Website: lowes
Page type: order-tracking
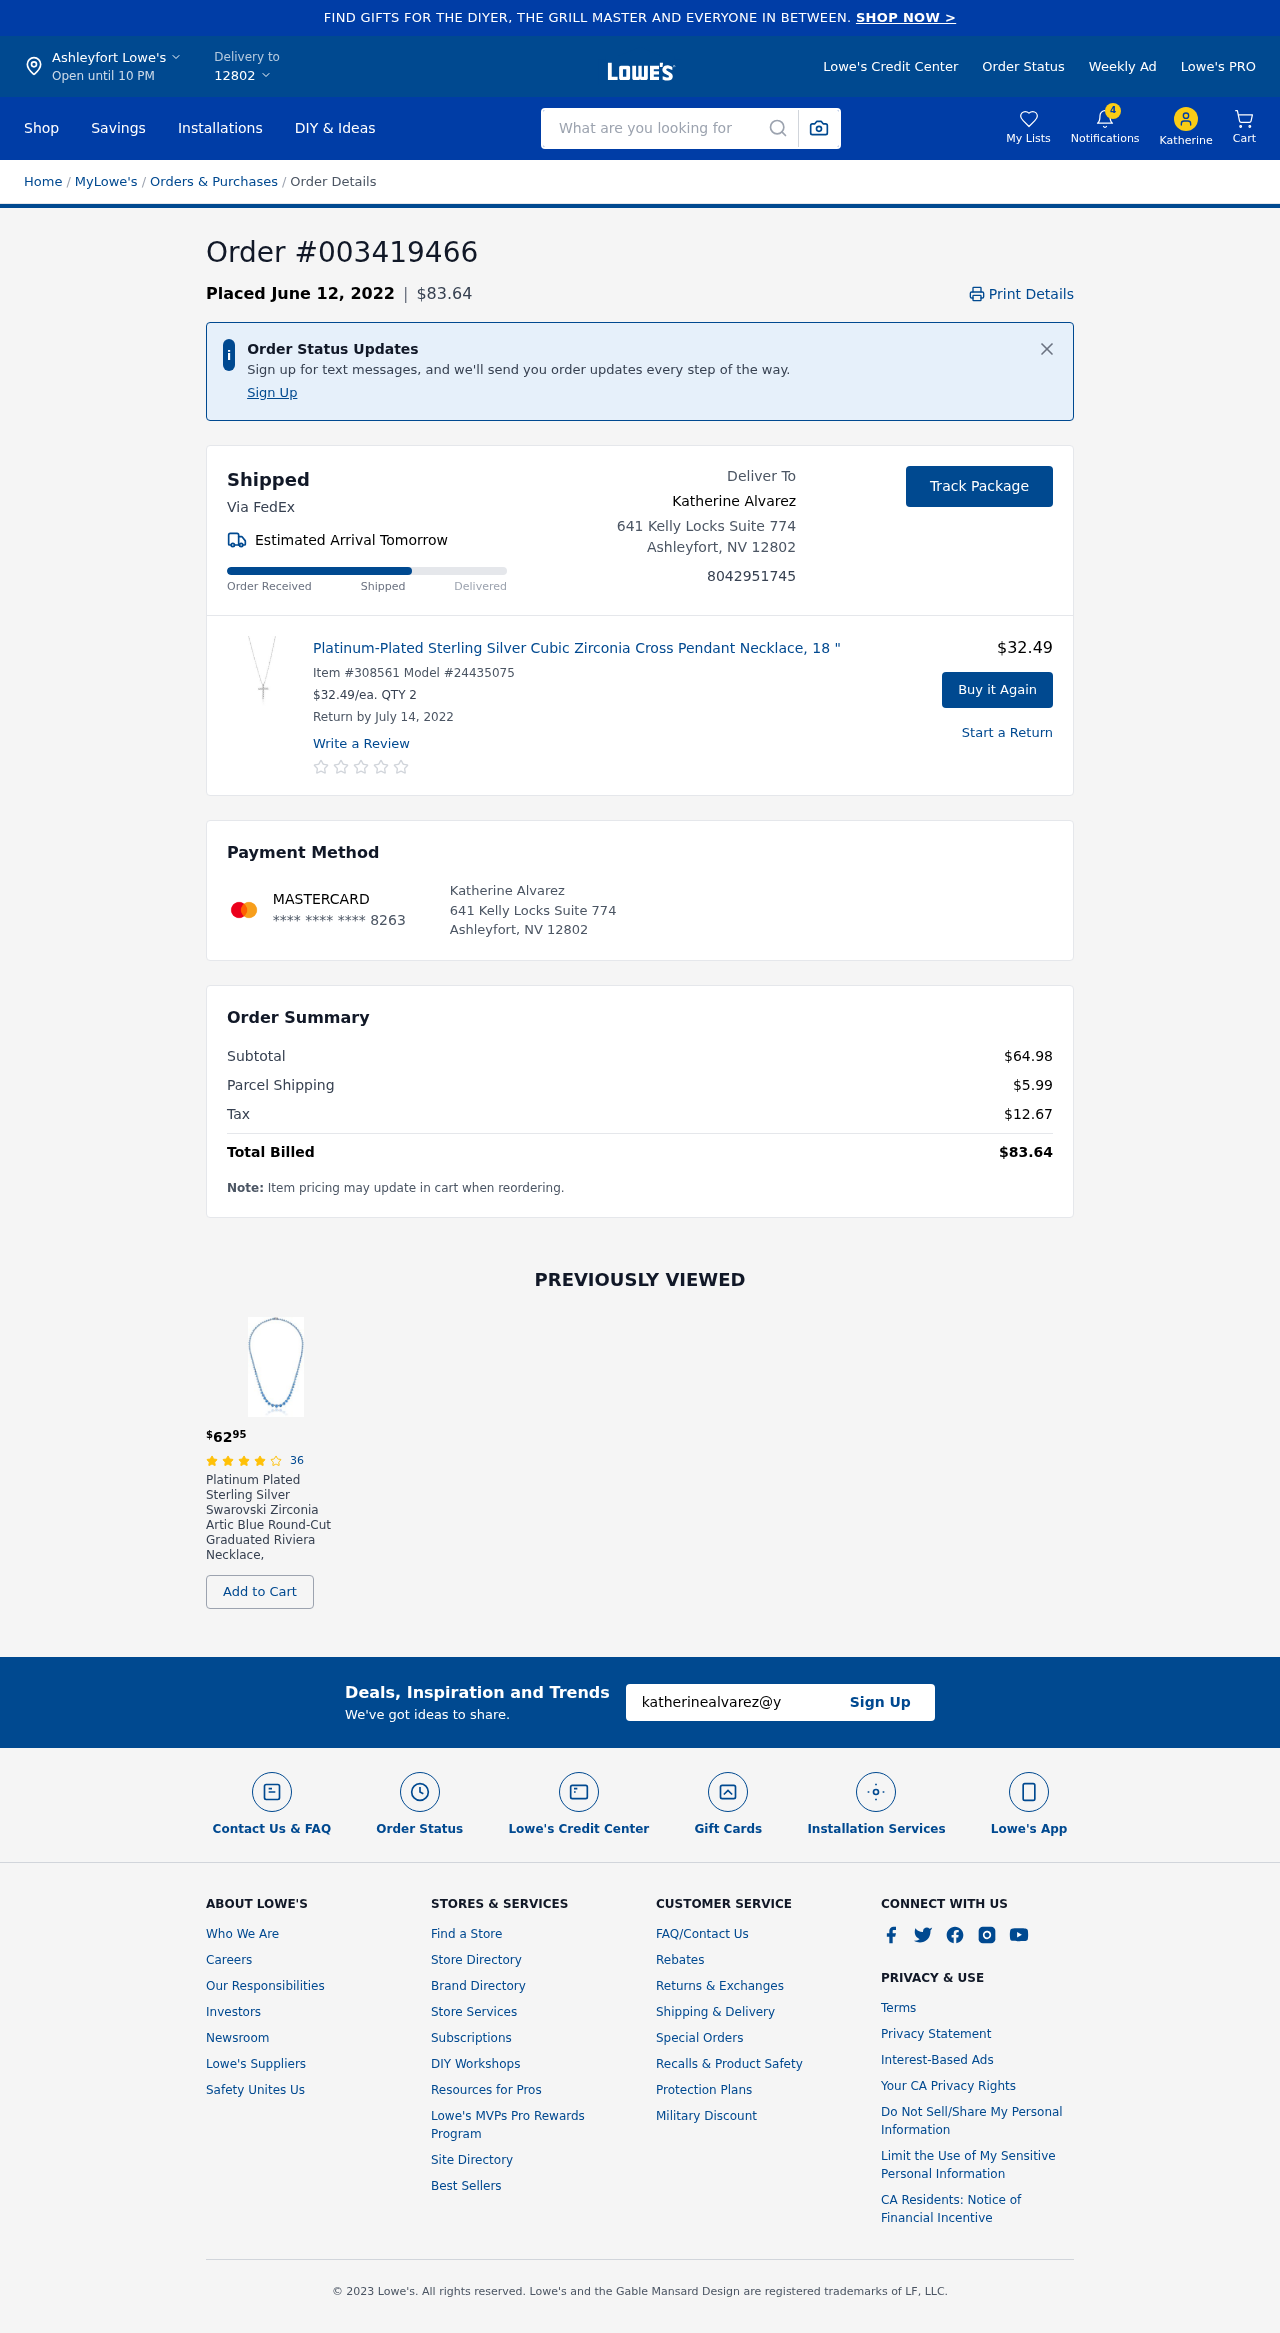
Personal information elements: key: PII_CARD_LAST4
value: **** **** **** 8263
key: PII_CARD_TYPE
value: MASTERCARD
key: PII_CITY
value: Ashleyfort Lowe's
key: PII_CITY_STATE_ZIP
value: Ashleyfort, NV 12802
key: PII_EMAIL
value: katherinealvarez@yahoo.com
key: PII_FIRSTNAME
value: Katherine
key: PII_FULLNAME
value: Katherine Alvarez
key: PII_PHONE
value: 8042951745
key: PII_POSTCODE
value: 12802
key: PII_STREET
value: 641 Kelly Locks Suite 774
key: PII_FULLNAME2
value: Katherine Alvarez
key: PII_STREET2
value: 641 Kelly Locks Suite 774
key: PII_CITY_STATE_ZIP2
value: Ashleyfort, NV 12802
Product elements: key: PRODUCT1_NAME
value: Platinum-Plated Sterling Silver Cubic Zirconia Cross Pendant Necklace, 18 "
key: PRODUCT1_PRICE
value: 32.49
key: PRODUCT1_QUANTITY
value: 2
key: PRODUCT2_NAME
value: Platinum Plated Sterling Silver Swarovski Zirconia Artic Blue Round-Cut Graduated Riviera Necklace,
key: PRODUCT2_NUM_RATINGS
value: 36
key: PRODUCT2_PRICE
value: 62.95
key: PRODUCT2_RATING
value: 4.3
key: PRODUCT1_ITEM
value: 308561
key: PRODUCT1_MODEL
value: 24435075
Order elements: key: ORDER_ID
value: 003419466
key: ORDER_DATE
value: Placed June 12, 2022
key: ORDER_TOTAL
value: $83.64
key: ORDER_DELIVERY_DATE
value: Estimated Arrival Tomorrow
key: ORDER_RETURN_BY_DATE
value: Return by July 14, 2022
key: ORDER_SUBTOTAL
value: $64.98
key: ORDER_SHIPPING_COST
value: $5.99
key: ORDER_TAX
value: $12.67
Search elements: key: HEADER_SEARCH
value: What are you looking for
Other elements: key: NOTIFICATION_COUNT
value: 4